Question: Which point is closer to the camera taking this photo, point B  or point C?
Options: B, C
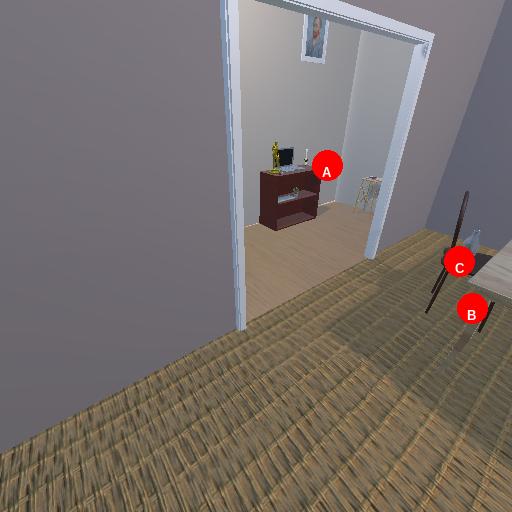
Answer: B